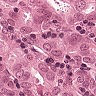
Metastatic tissue present: yes